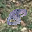
Label: 8